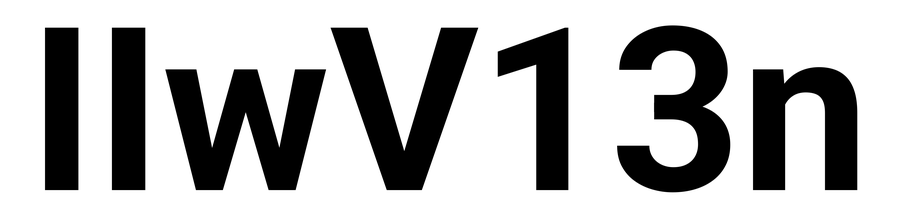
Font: Roboto_Bold